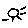
Label: sun